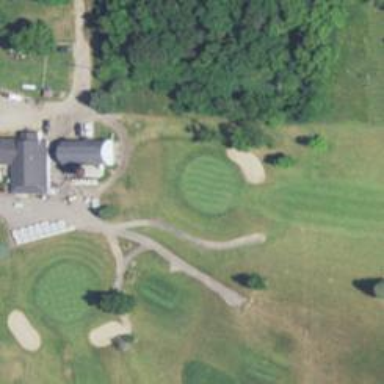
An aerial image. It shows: Asphalt path used as golf cart path.